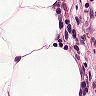
Metastatic tissue present: no